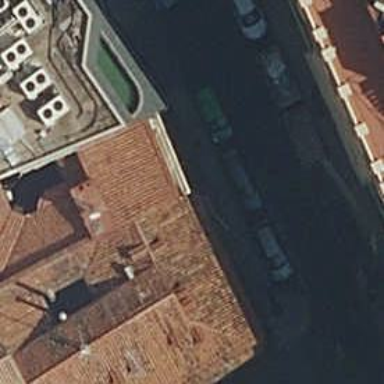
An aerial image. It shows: Restaurant.